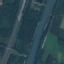
Land use / land cover class: River